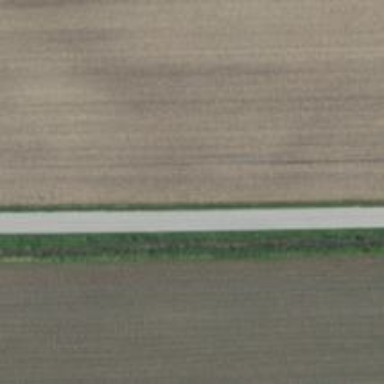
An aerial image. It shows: Unclassified road.